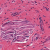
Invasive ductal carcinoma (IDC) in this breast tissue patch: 0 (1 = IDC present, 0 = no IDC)